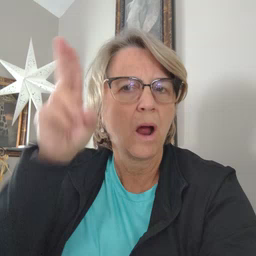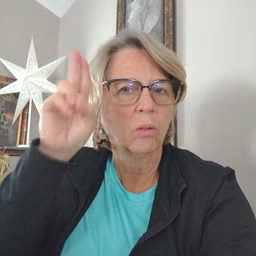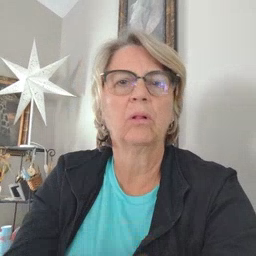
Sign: uncle